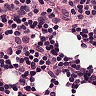
Metastatic tissue present: no